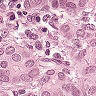
Metastatic tissue present: yes